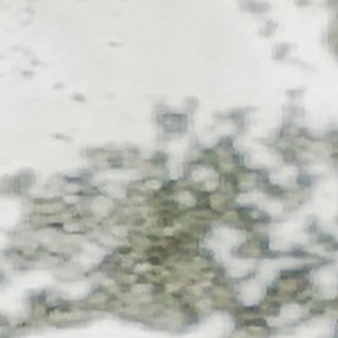
Label: other